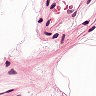
Metastatic tissue present: no